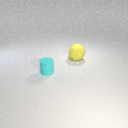
large yellow rubber sphere to the right of small cyan rubber cylinder